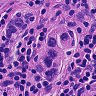
Metastatic tissue present: yes